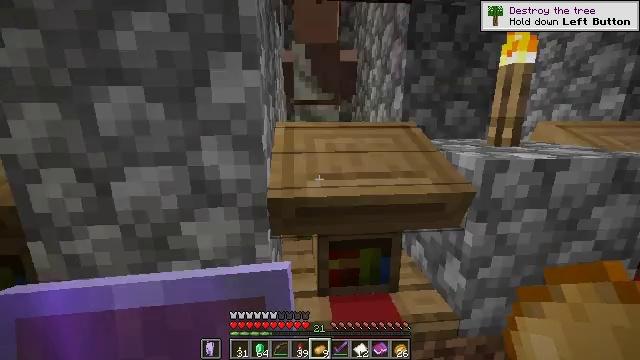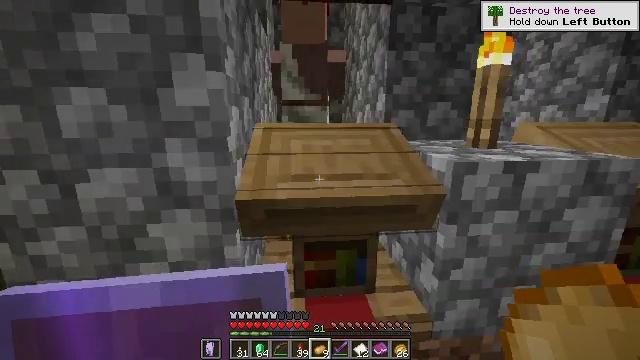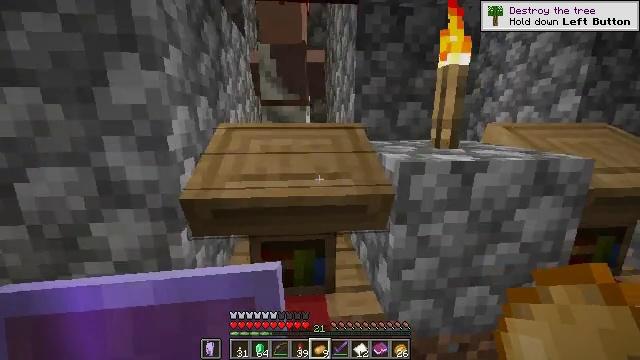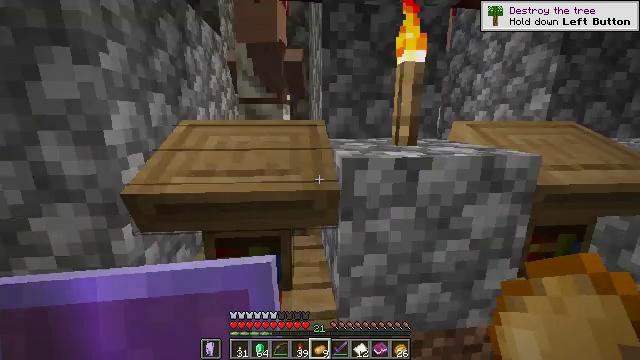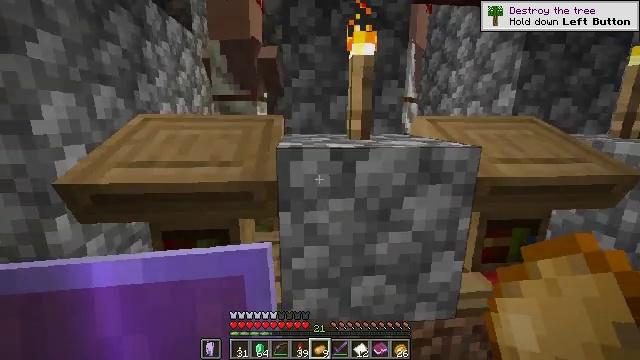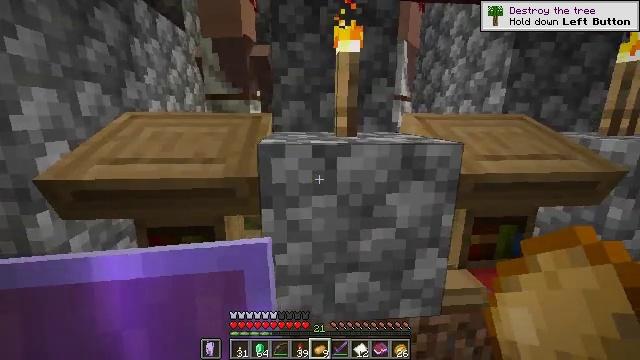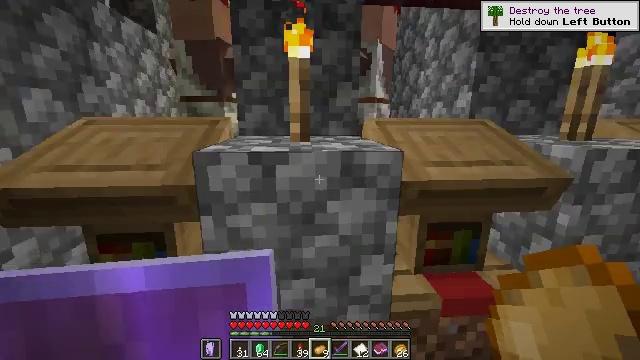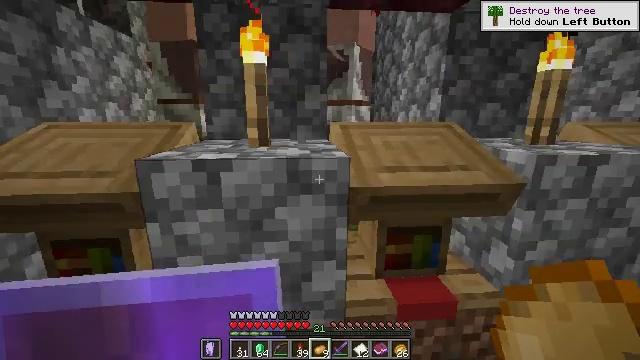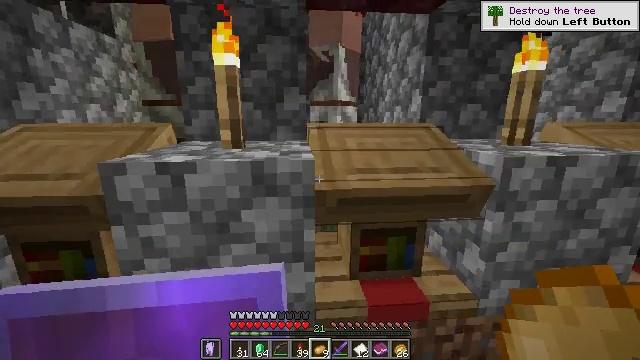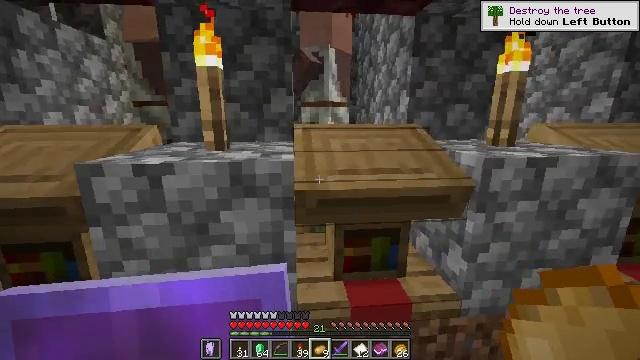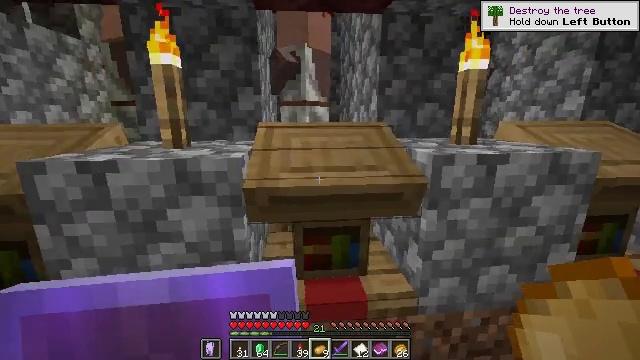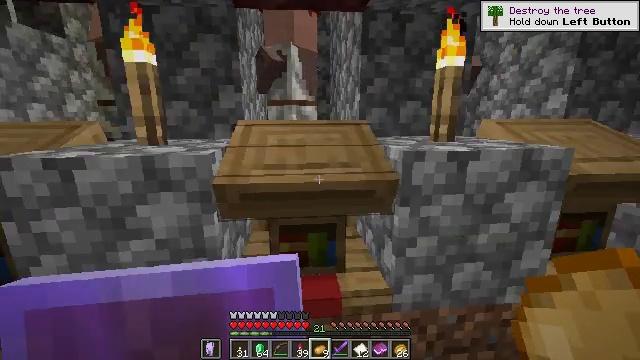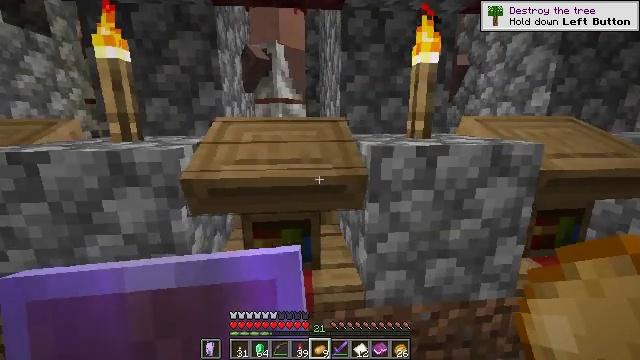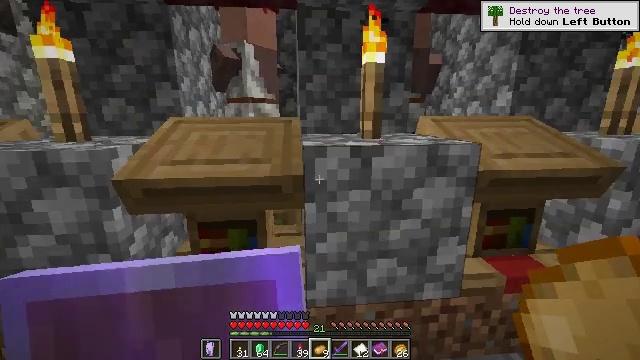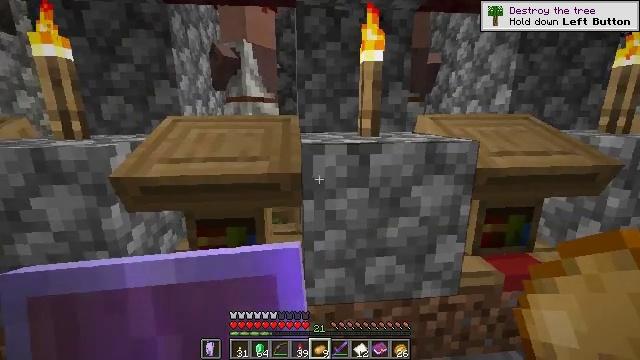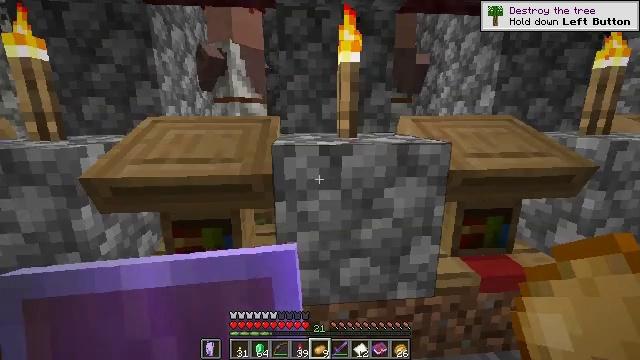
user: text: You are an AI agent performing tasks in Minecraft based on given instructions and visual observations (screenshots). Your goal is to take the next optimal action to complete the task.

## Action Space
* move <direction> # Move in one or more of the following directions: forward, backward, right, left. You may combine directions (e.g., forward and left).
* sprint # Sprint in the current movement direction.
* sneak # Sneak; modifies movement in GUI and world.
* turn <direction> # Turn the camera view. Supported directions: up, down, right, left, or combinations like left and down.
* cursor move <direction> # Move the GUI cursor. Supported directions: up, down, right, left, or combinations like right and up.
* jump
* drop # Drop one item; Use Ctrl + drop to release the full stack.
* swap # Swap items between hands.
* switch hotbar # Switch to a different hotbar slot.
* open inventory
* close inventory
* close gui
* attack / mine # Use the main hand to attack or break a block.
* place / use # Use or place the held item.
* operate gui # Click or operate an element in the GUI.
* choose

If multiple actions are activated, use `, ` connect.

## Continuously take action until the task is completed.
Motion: motion action
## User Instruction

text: Mine the lectern.
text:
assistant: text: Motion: move right
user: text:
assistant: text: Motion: move right
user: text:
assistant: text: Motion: move right
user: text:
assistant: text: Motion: move right
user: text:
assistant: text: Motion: move right
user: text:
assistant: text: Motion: move right
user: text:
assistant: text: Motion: move right
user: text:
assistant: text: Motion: move right
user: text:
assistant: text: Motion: move right
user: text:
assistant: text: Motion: move right
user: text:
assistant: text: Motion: move right
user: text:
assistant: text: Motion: move right
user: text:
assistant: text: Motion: move right
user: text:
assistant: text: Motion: no_op
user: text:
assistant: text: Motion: no_op
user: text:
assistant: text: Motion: no_op
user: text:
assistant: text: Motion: no_op
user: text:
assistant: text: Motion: no_op
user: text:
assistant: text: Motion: no_op
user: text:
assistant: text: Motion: move right
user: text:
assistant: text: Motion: move right
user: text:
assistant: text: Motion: move right
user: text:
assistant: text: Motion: no_op
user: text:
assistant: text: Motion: turn left and up
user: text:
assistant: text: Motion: turn up
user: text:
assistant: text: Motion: no_op
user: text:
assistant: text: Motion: no_op
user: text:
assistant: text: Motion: no_op
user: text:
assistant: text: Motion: no_op
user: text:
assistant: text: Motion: move right